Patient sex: M
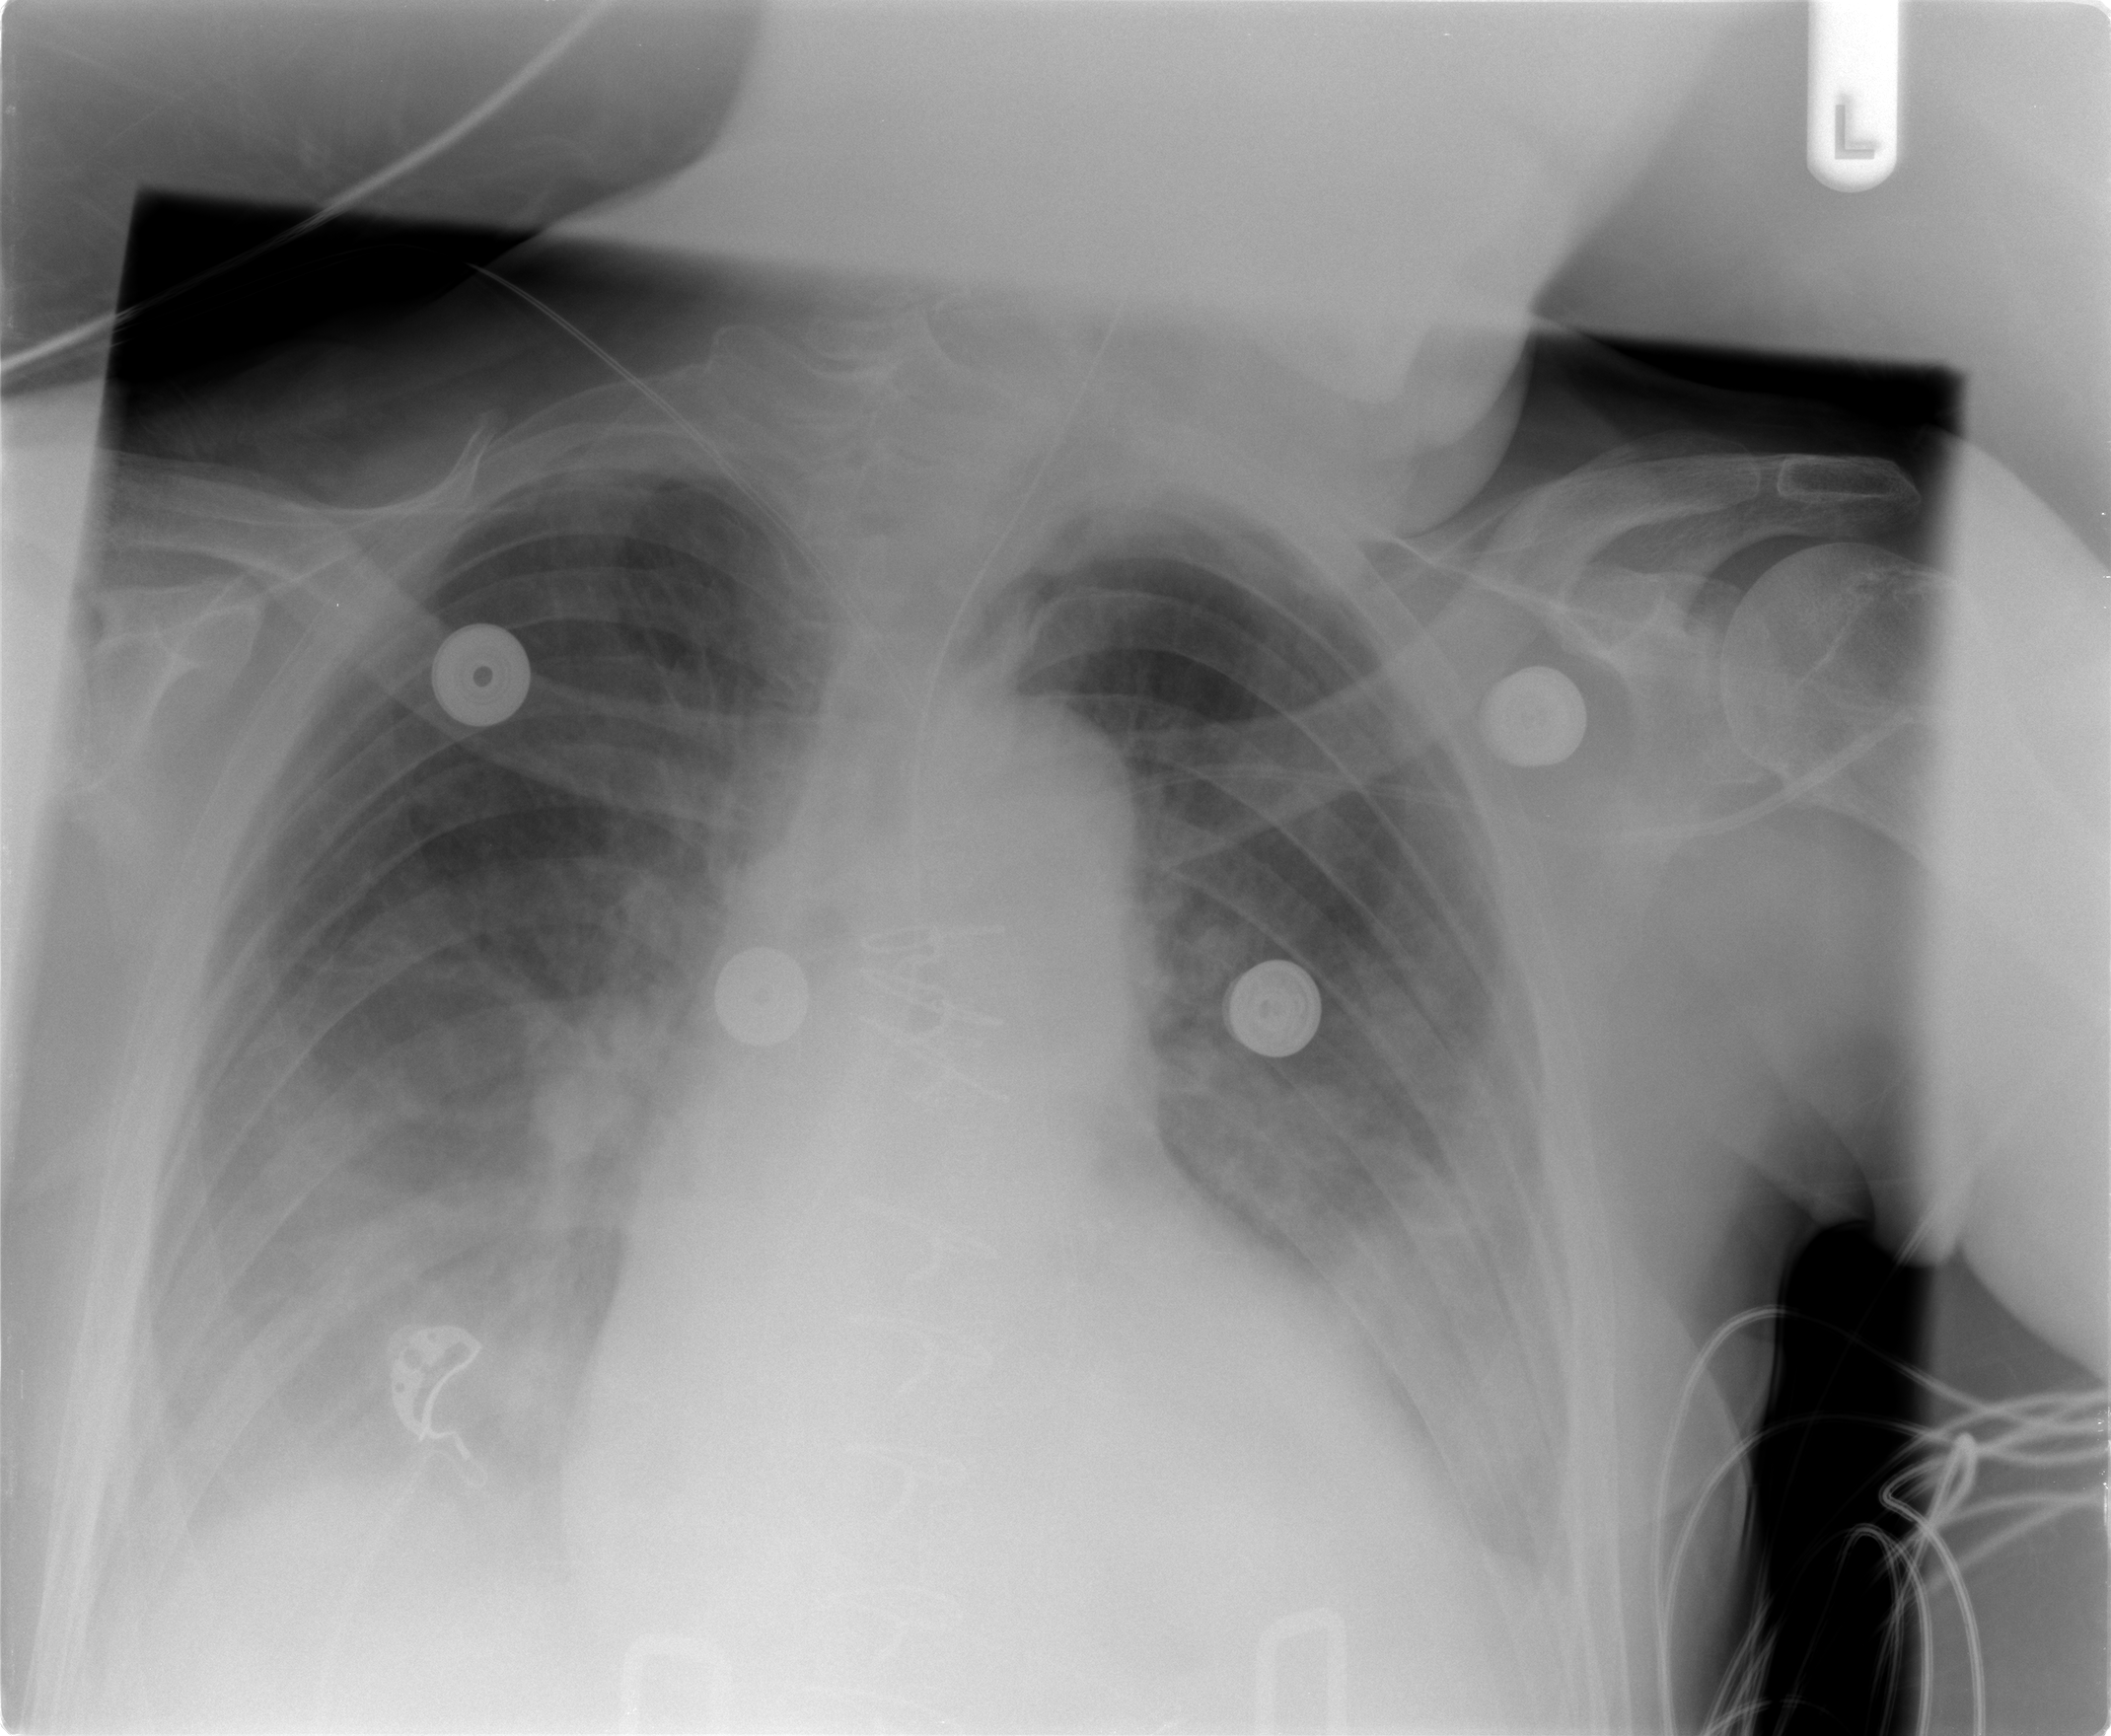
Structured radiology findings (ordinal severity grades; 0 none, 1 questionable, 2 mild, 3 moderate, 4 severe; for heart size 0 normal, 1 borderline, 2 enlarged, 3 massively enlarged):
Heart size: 2
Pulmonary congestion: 0
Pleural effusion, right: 2
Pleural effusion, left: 2
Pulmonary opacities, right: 1
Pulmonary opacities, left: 1
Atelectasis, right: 2
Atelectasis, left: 2